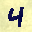
Label: 4